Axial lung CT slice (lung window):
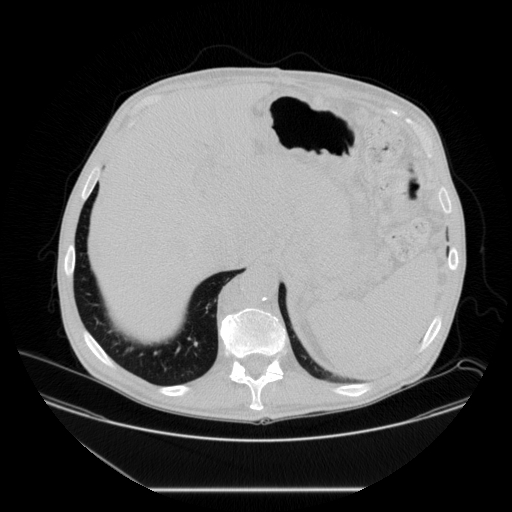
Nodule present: no